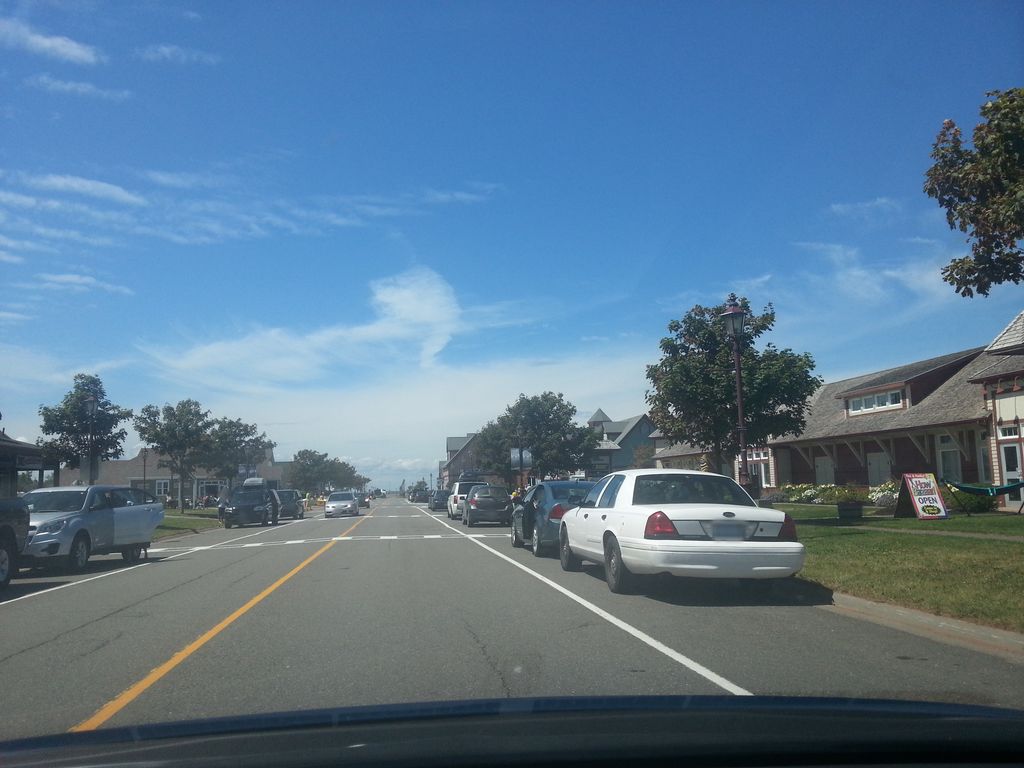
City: charlottetown